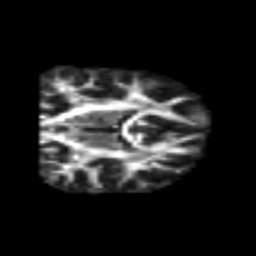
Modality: FA
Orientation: coronal
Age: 25
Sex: male
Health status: healthy